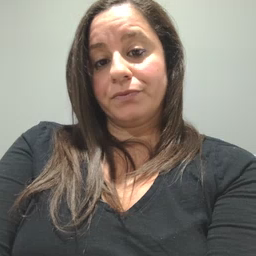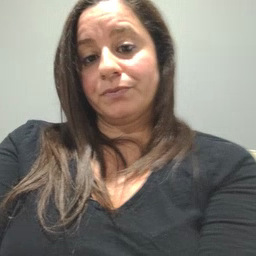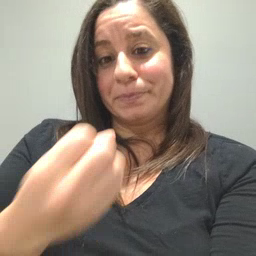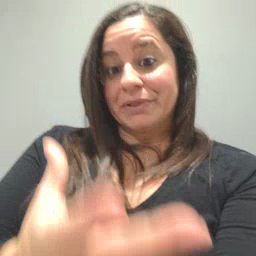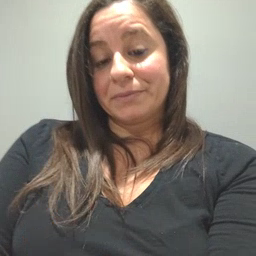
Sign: many